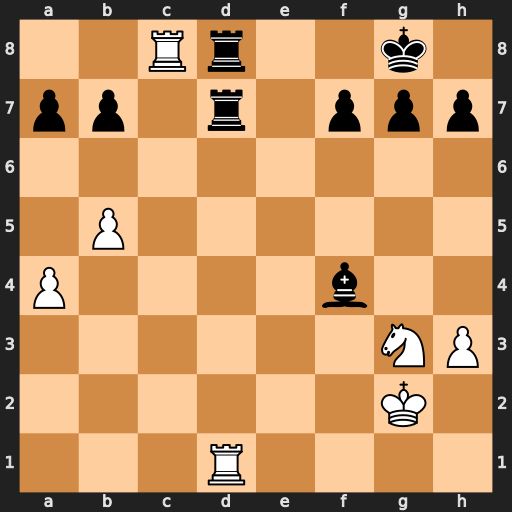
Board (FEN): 2Rr2k1/pp1r1ppp/8/1P6/P4b2/6NP/6K1/3R4
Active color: w
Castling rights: -
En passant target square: -
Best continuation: Rxd8+ Rxd8 Rxd8#